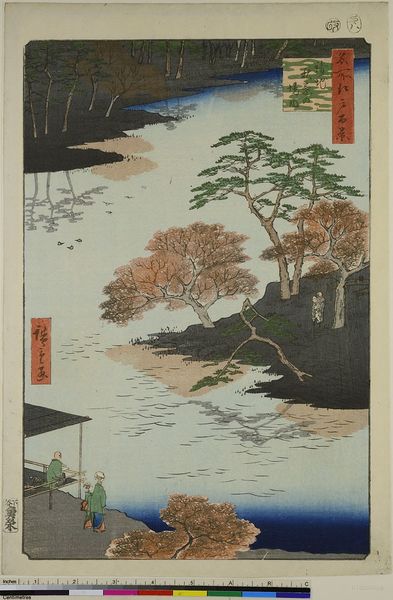
Titel: Innerhalb des Akiba-Schreins in Ukeji, Blatt 91 aus der Serie: 100 berühmte Ansichten von Edo
Künstler: Utagawa Hiroshige
Standort: Hamburg
Institution: Museum für Kunst und Gewerbe Hamburg
Schlagwörter: baum, blau, wasser, bäume, grün, menschen, ufer, braun, spiegelung, strauch, holzschnitt, japan, loggia, veranda, asien, druckgraphik, druckgrafik, zeit, schrein, farbholzschnitt, landschaften, edo, reproduktionen, druckerzeugnisse, sträucher, gewässer, gewässern, seestücke, kultplätze, kultgegenstände, ukiyo, akiba